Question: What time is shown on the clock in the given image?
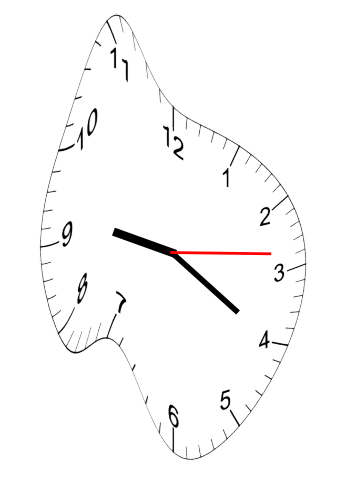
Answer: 09:20:14